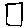
Label: square